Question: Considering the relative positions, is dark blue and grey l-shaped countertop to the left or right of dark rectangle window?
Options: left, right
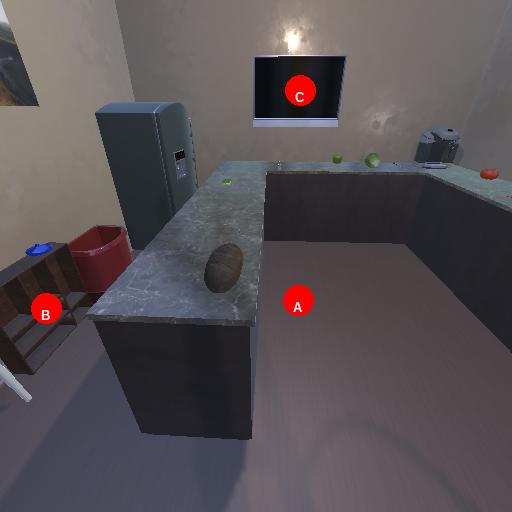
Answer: left